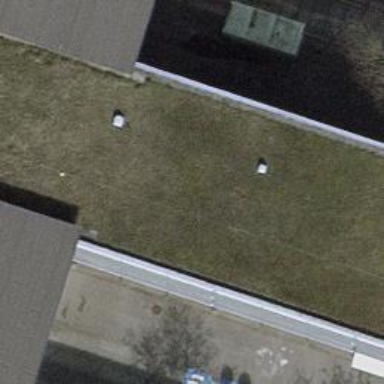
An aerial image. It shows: Flat-roofed school building.